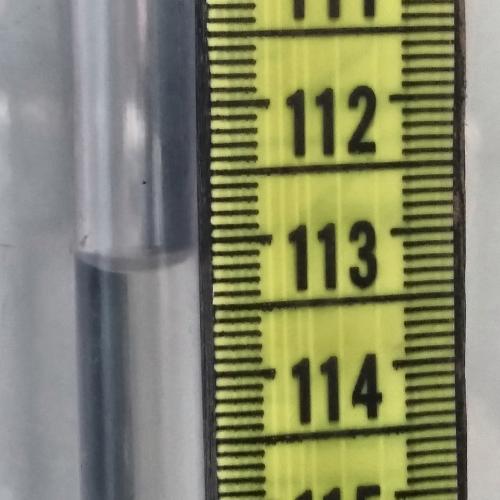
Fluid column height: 113.2 cm